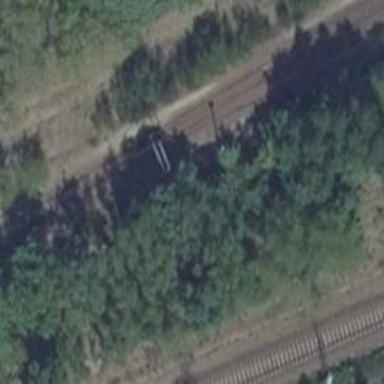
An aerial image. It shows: Railway switch.